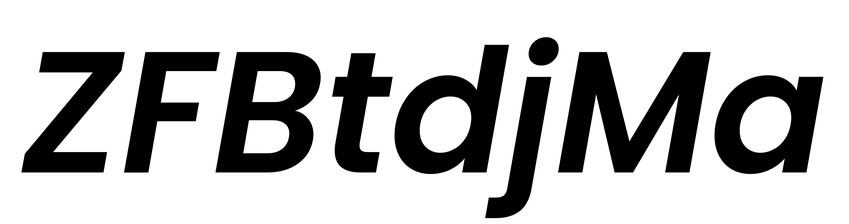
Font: Poppins-SemiBoldItalic